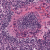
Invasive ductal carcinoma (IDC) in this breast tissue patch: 1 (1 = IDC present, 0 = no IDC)